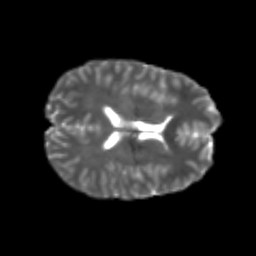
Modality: T2w
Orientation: axial
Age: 20
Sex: male
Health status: healthy
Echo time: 0.074 s